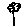
Label: flower